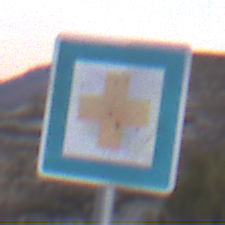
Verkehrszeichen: ErsteHilfe
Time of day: Dusk
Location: Outdoor (Nature)
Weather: Clear
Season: NotSpecified
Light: Natural